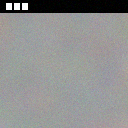
Screen state: on